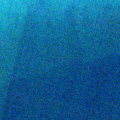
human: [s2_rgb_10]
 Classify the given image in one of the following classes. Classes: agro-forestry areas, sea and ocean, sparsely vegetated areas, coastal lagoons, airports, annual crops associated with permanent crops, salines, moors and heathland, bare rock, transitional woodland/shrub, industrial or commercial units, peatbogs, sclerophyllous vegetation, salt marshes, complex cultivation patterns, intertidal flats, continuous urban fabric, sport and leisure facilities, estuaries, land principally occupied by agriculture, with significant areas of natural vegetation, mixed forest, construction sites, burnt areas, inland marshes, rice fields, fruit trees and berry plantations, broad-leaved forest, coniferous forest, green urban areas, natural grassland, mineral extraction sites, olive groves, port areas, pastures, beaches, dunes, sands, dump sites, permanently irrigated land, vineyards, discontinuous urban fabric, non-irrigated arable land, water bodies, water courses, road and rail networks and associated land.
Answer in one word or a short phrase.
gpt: sea and ocean